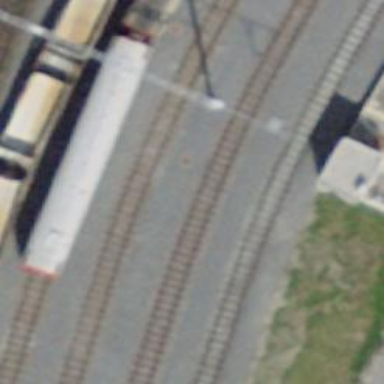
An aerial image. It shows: Narrow-gauge railway yard with electrified tracks using contact line.